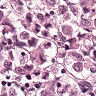
Metastatic tissue present: yes